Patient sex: M
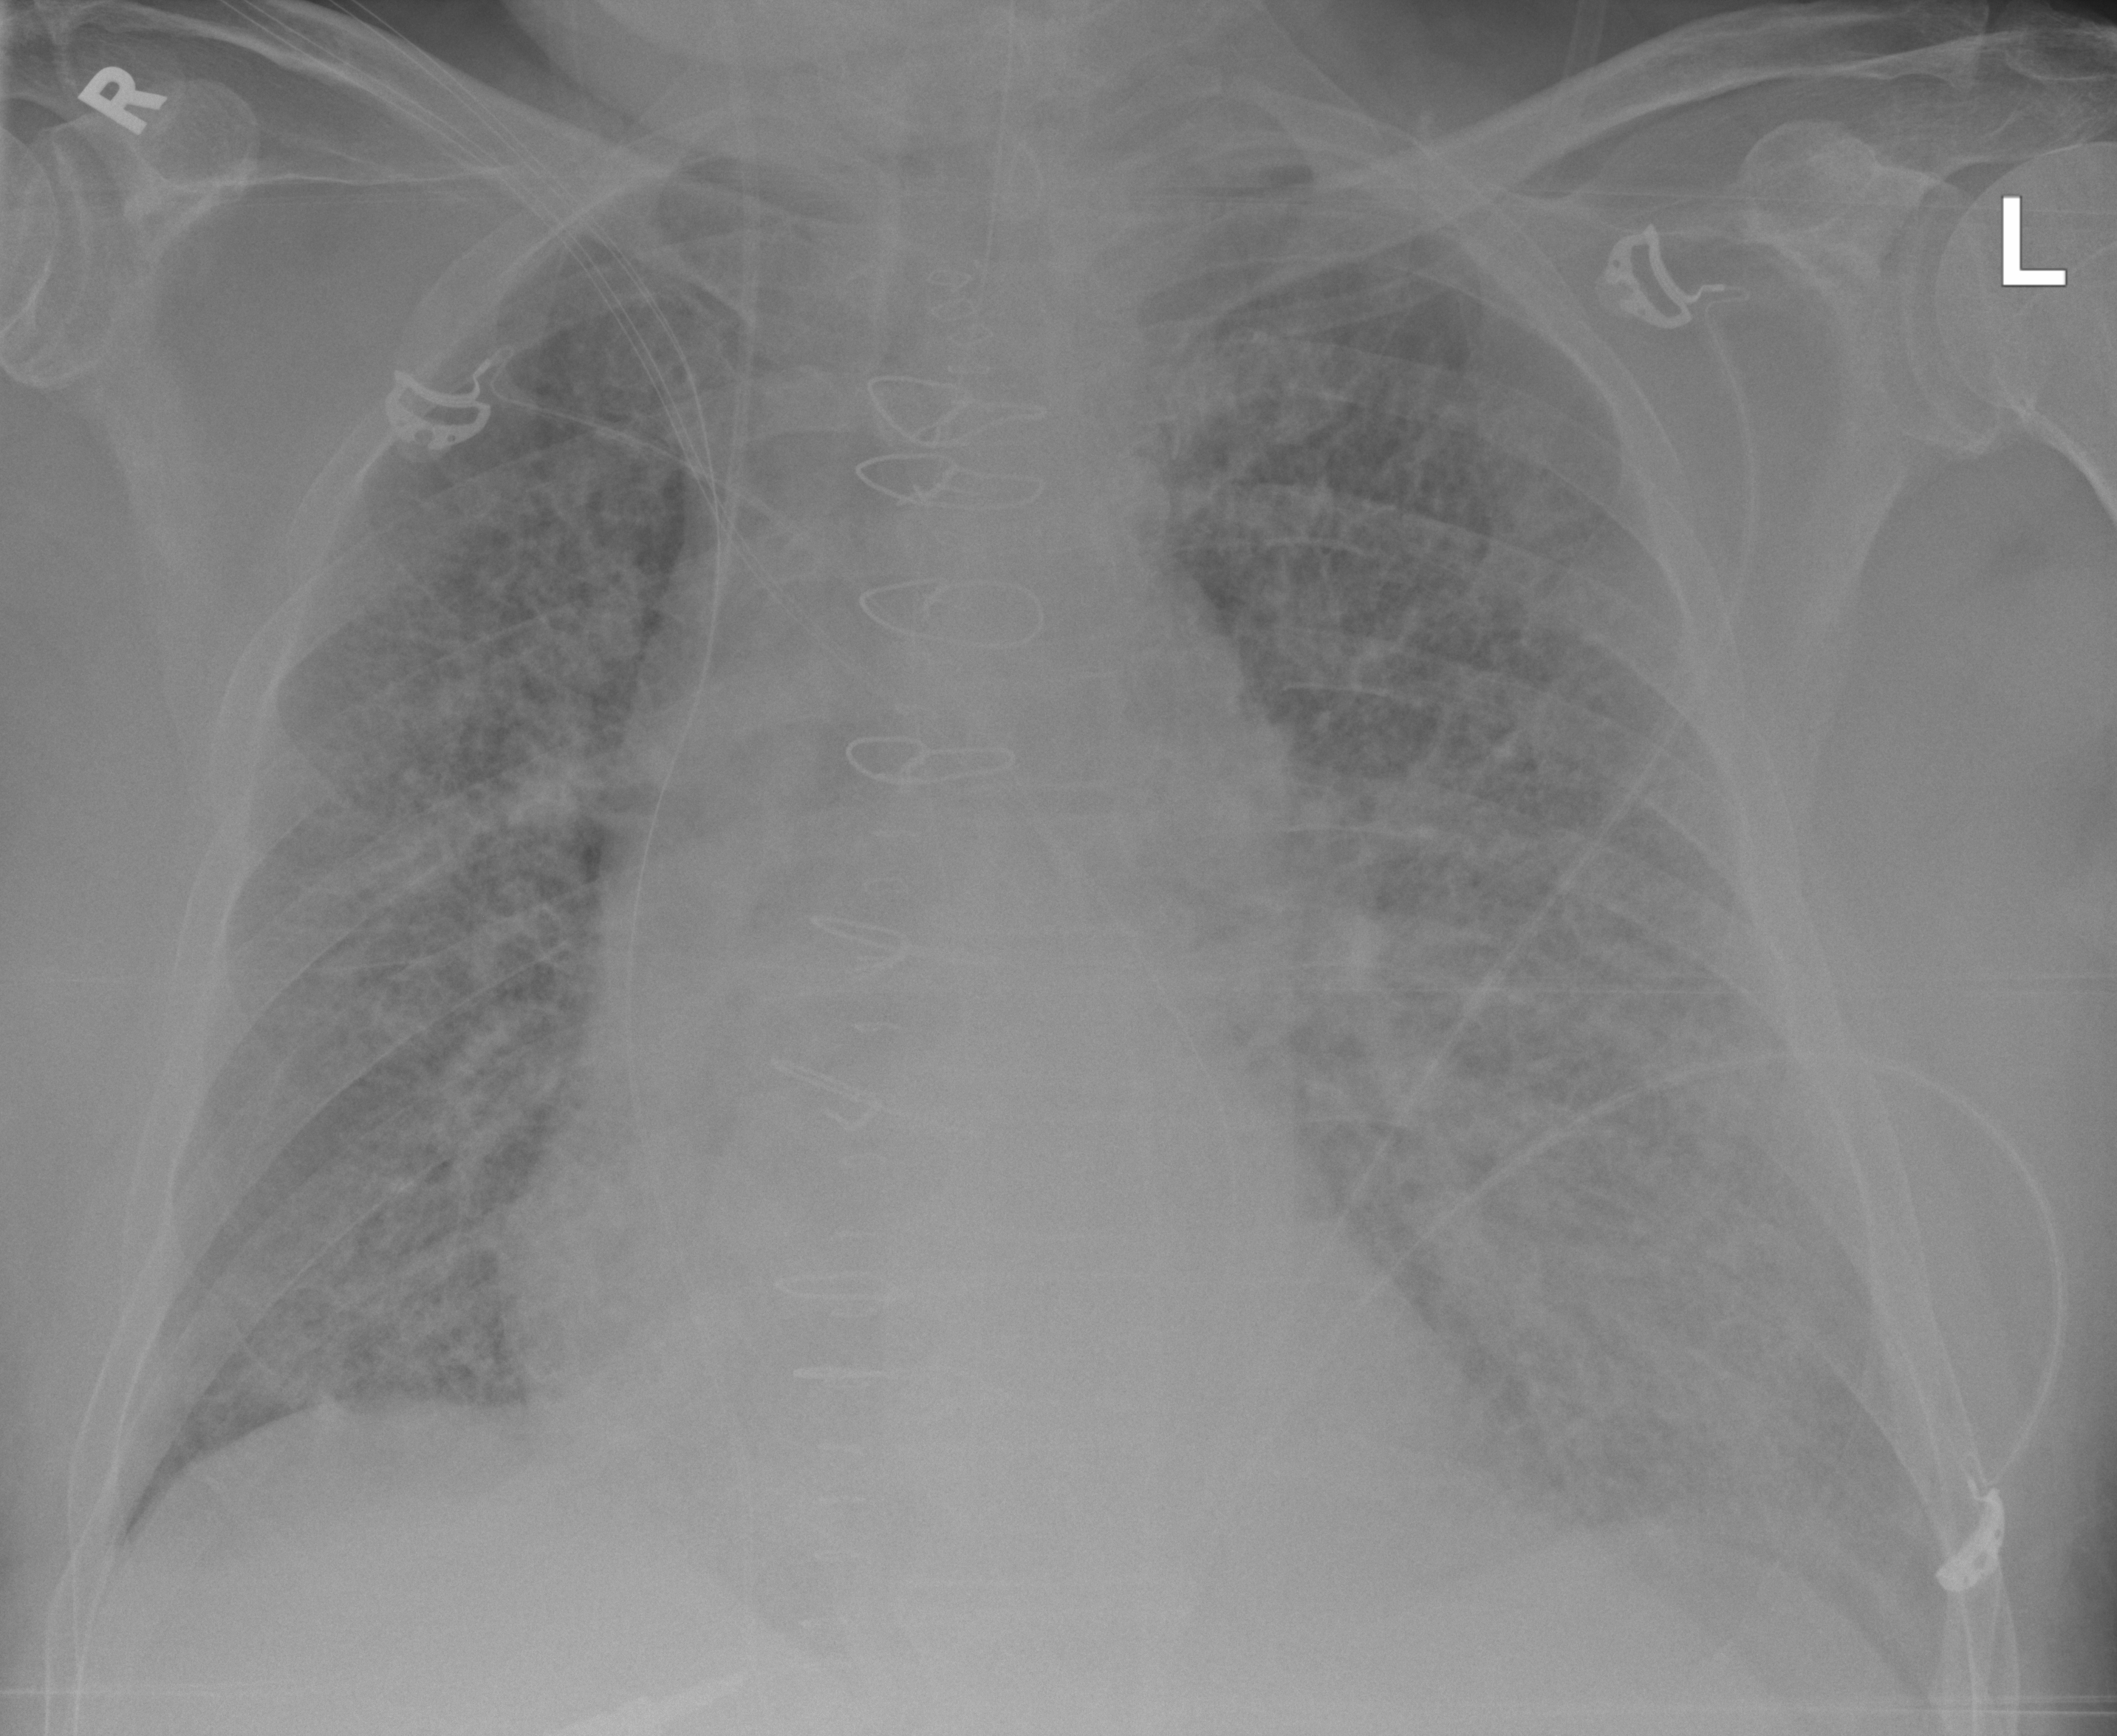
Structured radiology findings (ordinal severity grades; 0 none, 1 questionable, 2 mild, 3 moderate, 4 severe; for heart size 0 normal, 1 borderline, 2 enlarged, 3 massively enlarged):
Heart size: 2
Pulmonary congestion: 2
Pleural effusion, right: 0
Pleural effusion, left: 2
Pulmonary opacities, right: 3
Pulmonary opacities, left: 3
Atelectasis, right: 0
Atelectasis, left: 2